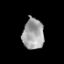
Tissue: prostate
Cell type: T cells
Senescence score: 0.3293
Nuclear area (px): 641
Mean DAPI intensity: 161.632